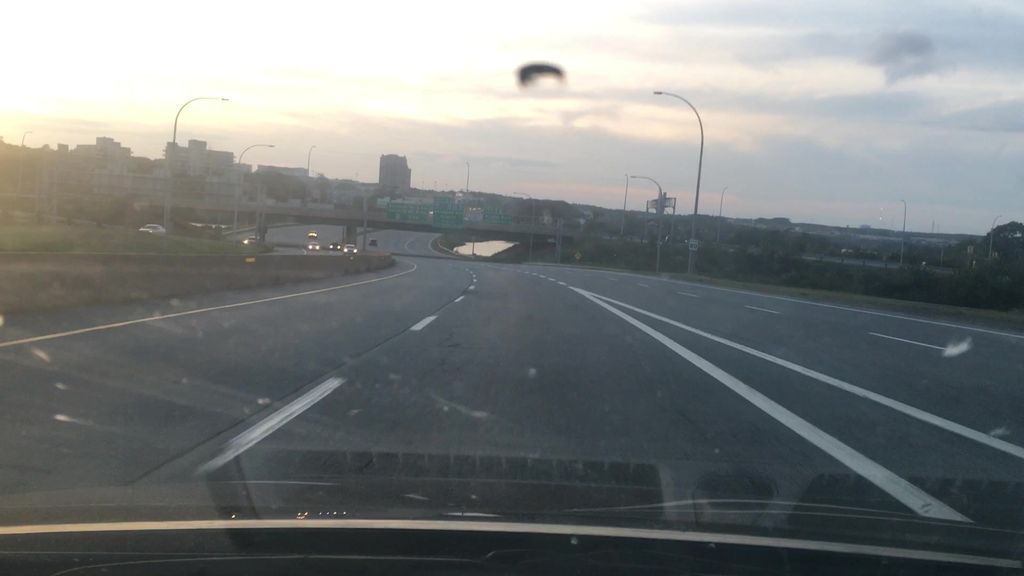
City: halifax